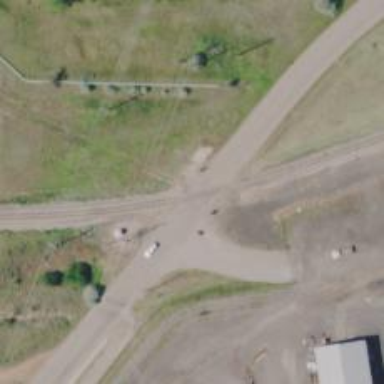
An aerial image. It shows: Level crossing along the railway.